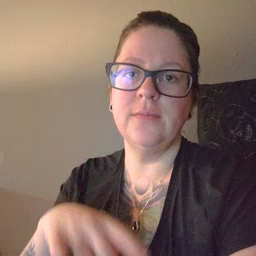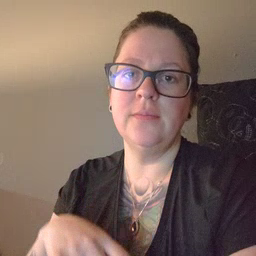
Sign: touch